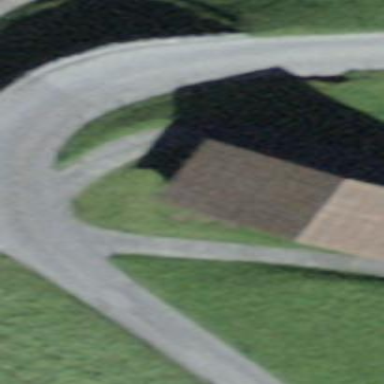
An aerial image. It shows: Rural barn.